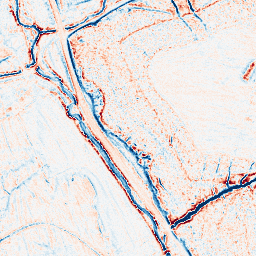
Category: edge_preserving
Decomposition family: anisotropic_diffusion
Decomposition parameters: iterations: 10
kappa: 30
gamma: 0.15
Upsampling method: bicubic
Upsampling parameters: scale: 4
Upsampling scale: 4